Platform: macOS
Application: Chrome
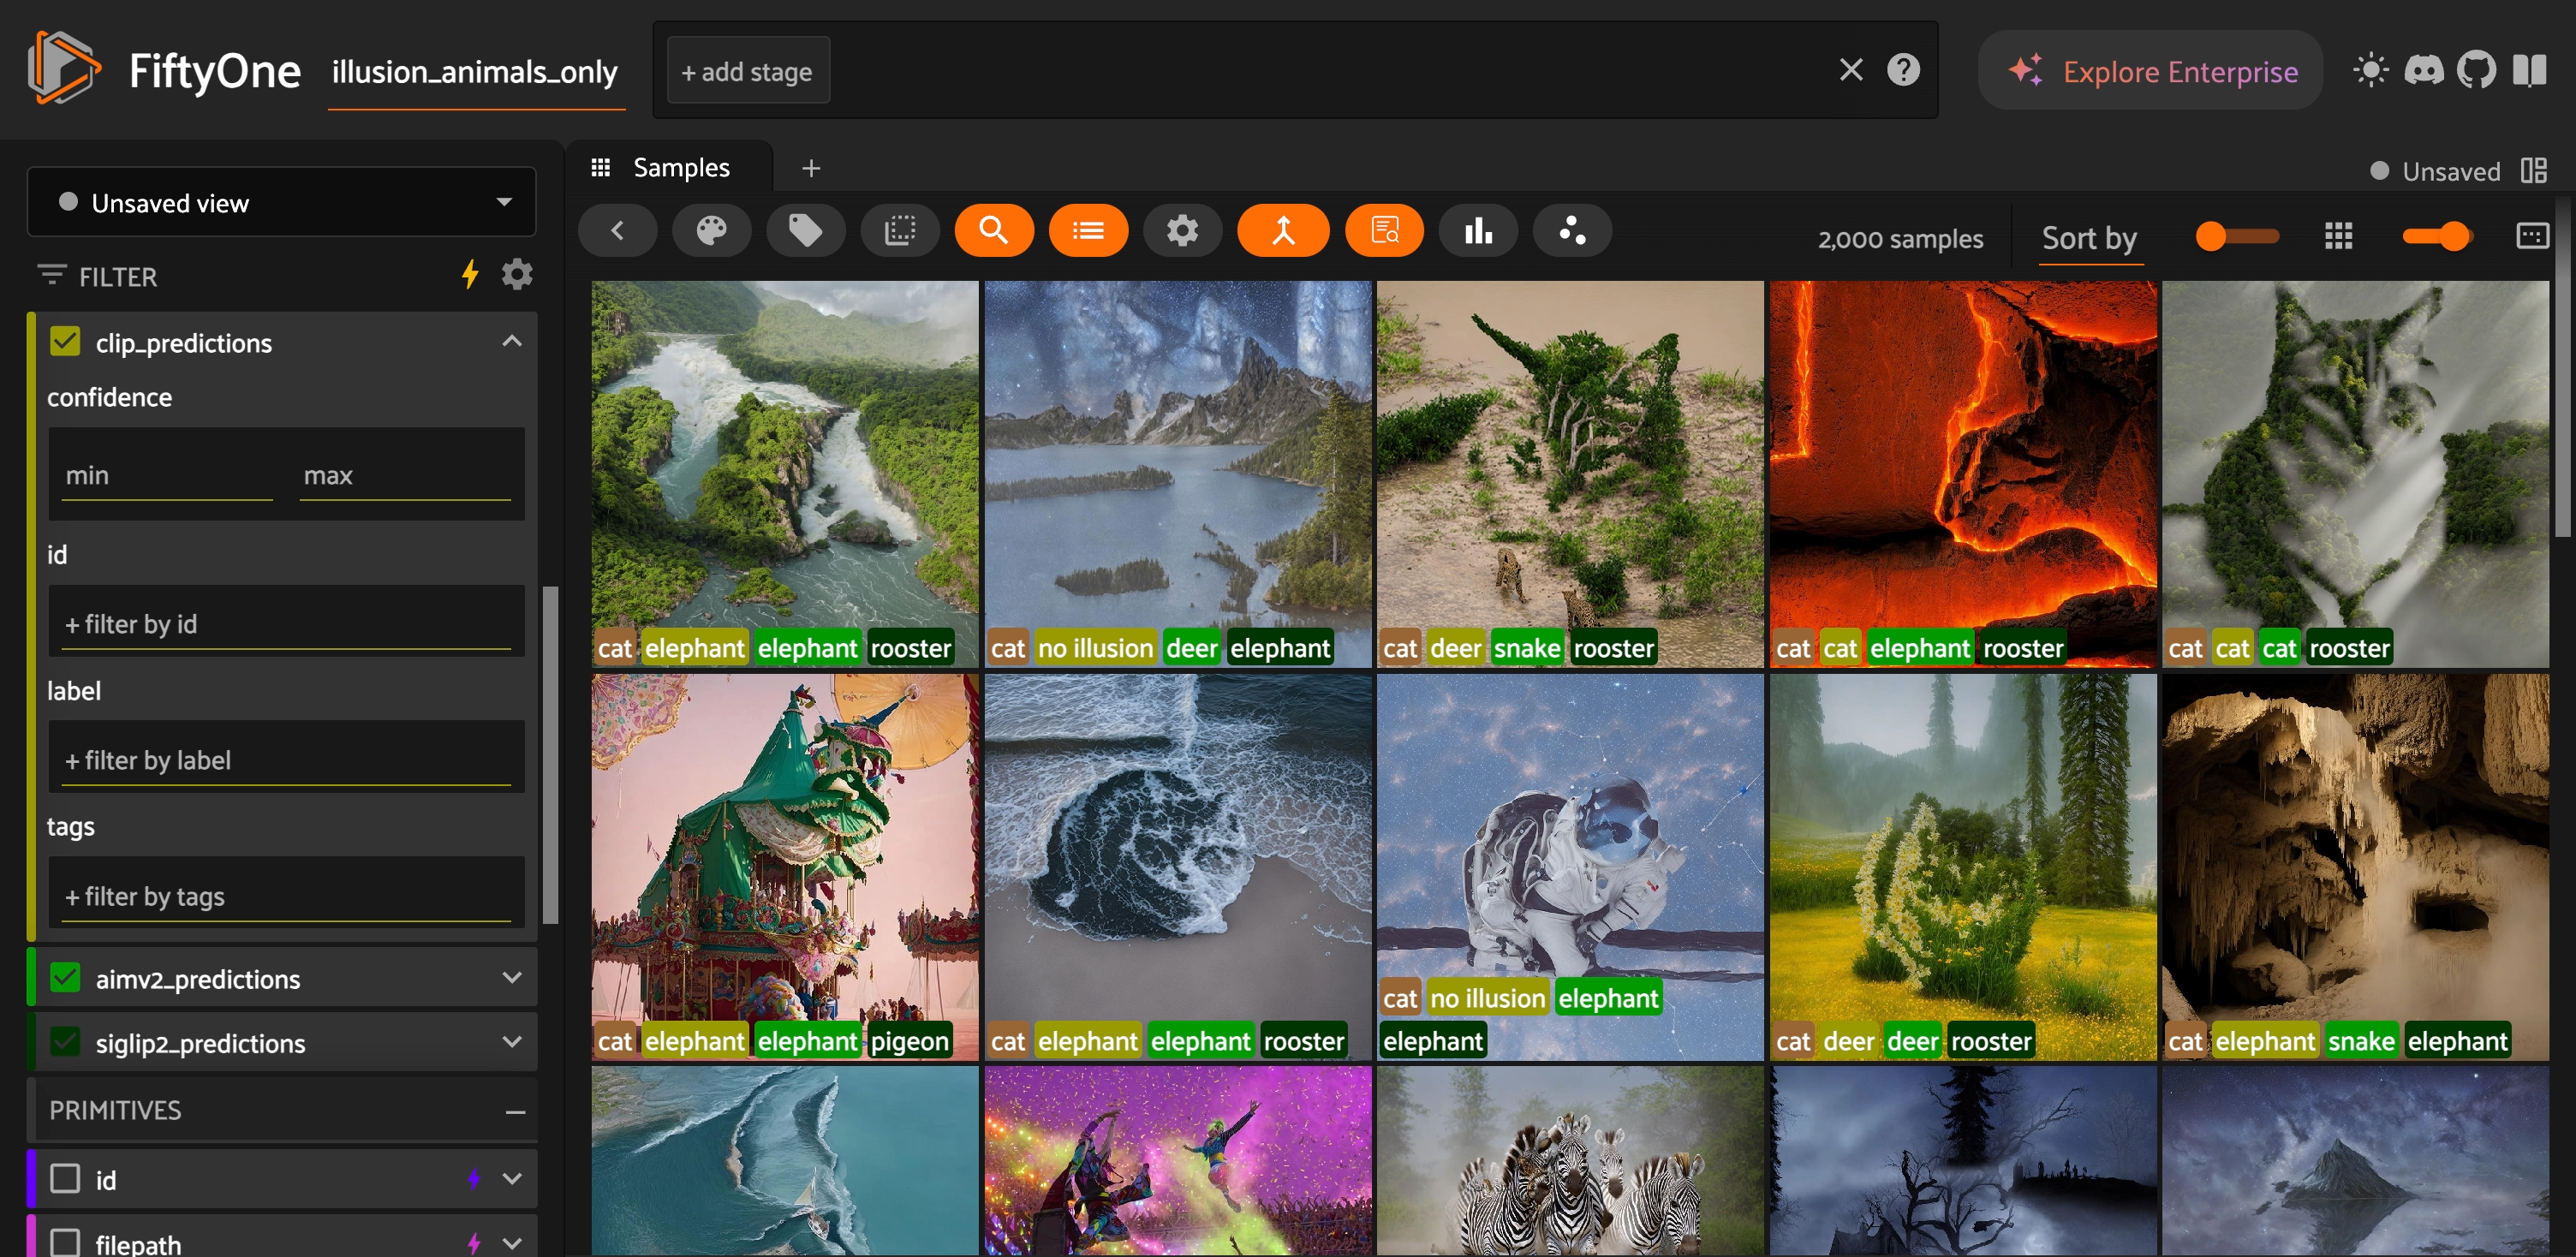
task_description: Clear the clip_predictions field from being shown on samples in the sample panel
action_type: click
element_info: Checkbox
steps_since_start: 1